Question: I have strange JRUN issue. I have installed ColdFusion 9.0 on Amazon EC2 instance and seems everything working good except JRUN eating up arround 50% of memory for particular timespan.
For countinous two hours it take 50% of CPU usage and then next 45 min to an hour it work normally and again it take 50% for next two hours. I am not running any schedule file.
Also I will appreciate if anyone guide me how we can know which request causing JRUN to eat memory.

Thanks for suggestion MIKE, but it seems that I already enable matrix but cann't find any changes when JRUN was running normal and taking arround 50% memory. As limitation of number of character I am posting log as separate answer. Also I have tried to stop IIS to make sure no external request come to ColdFusion and FusionReactor shows no requests to JRUN but still using high memoery.
# Created by JRun on 09/22 08:00:35
09/22 08:00:35 metrics Web threads (busy/total): 1/31 Sessions: 0 Total Memory=684672 Free=228809
09/22 08:01:35 metrics Web threads (busy/total): 2/34 Sessions: 0 Total Memory=761792 Free=364733
09/22 08:02:35 metrics Web threads (busy/total): 1/34 Sessions: 0 Total Memory=773568 Free=338352
09/22 08:03:35 metrics Web threads (busy/total): 1/35 Sessions: 0 Total Memory=781696 Free=283261
09/22 08:04:35 metrics Web threads (busy/total): 3/36 Sessions: 0 Total Memory=790784 Free=325807
09/22 08:05:35 metrics Web threads (busy/total): 1/36 Sessions: 0 Total Memory=794432 Free=301484
09/22 08:06:35 metrics Web threads (busy/total): 1/35 Sessions: 0 Total Memory=768640 Free=221172
09/22 08:07:35 metrics Web threads (busy/total): 1/38 Sessions: 0 Total Memory=793984 Free=245422
09/22 08:08:35 metrics Web threads (busy/total): 1/37 Sessions: 0 Total Memory=790080 Free=376290
09/22 08:09:35 metrics Web threads (busy/total): 1/38 Sessions: 0 Total Memory=792832 Free=307553
09/22 08:10:35 metrics Web threads (busy/total): 1/36 Sessions: 0 Total Memory=792000 Free=337115
09/22 08:11:35 metrics Web threads (busy/total): 1/36 Sessions: 0 Total Memory=789184 Free=240118
09/22 08:12:35 metrics Web threads (busy/total): 1/37 Sessions: 0 Total Memory=789440 Free=342658
09/22 08:13:35 metrics Web threads (busy/total): 1/39 Sessions: 0 Total Memory=787520 Free=347211
## After this stage JRUN was running at 50% CPU Usage.
09/22 08:14:35 metrics Web threads (busy/total): 1/39 Sessions: 0 Total Memory=770112 Free=211797
09/22 08:15:35 metrics Web threads (busy/total): 1/37 Sessions: 0 Total Memory=726208 Free=249031
09/22 08:16:35 metrics Web threads (busy/total): 1/38 Sessions: 0 Total Memory=715392 Free=158240
09/22 08:17:35 metrics Web threads (busy/total): 1/39 Sessions: 0 Total Memory=705600 Free=239585
09/22 08:18:35 metrics Web threads (busy/total): 1/36 Sessions: 0 Total Memory=718848 Free=175842
09/22 08:19:35 metrics Web threads (busy/total): 1/36 Sessions: 0 Total Memory=687488 Free=204397
09/22 08:20:35 metrics Web threads (busy/total): 1/36 Sessions: 0 Total Memory=701440 Free=185422
09/22 08:21:35 metrics Web threads (busy/total): 1/35 Sessions: 0 Total Memory=671744 Free=154754
09/22 08:22:35 metrics Web threads (busy/total): 2/35 Sessions: 0 Total Memory=664320 Free=163835
09/22 08:23:35 metrics Web threads (busy/total): 1/33 Sessions: 0 Total Memory=674752 Free=195576
09/22 08:24:35 metrics Web threads (busy/total): 1/35 Sessions: 0 Total Memory=661760 Free=203445
09/22 08:25:35 metrics Web threads (busy/total): 1/35 Sessions: 0 Total Memory=656576 Free=174511
09/22 08:26:35 metrics Web threads (busy/total): 1/35 Sessions: 0 Total Memory=651968 Free=194924
09/22 08:27:35 metrics Web threads (busy/total): 1/35 Sessions: 0 Total Memory=632896 Free=152896
09/22 08:28:35 metrics Web threads (busy/total): 1/36 Sessions: 0 Total Memory=633984 Free=215603
09/22 08:29:35 metrics Web threads (busy/total): 1/34 Sessions: 0 Total Memory=630720 Free=198136
09/22 08:30:35 metrics Web threads (busy/total): 2/35 Sessions: 0 Total Memory=616512 Free=140867
09/22 08:31:35 metrics Web threads (busy/total): 1/36 Sessions: 0 Total Memory=613824 Free=140683
09/22 08:32:35 metrics Web threads (busy/total): 1/36 Sessions: 0 Total Memory=605184 Free=166131
09/22 08:33:35 metrics Web threads (busy/total): 1/37 Sessions: 0 Total Memory=608448 Free=132906
09/22 08:34:35 metrics Web threads (busy/total): 1/37 Sessions: 0 Total Memory=609344 Free=180291
09/22 08:35:35 metrics Web threads (busy/total): 1/36 Sessions: 0 Total Memory=603008 Free=161821
09/22 08:36:35 metrics Web threads (busy/total): 2/36 Sessions: 0 Total Memory=604672 Free=150526
09/22 08:37:35 metrics Web threads (busy/total): 1/37 Sessions: 0 Total Memory=606144 Free=162952
09/22 08:38:35 metrics Web threads (busy/total): 1/36 Sessions: 0 Total Memory=602048 Free=136201
09/22 08:39:35 metrics Web threads (busy/total): 1/36 Sessions: 0 Total Memory=606656 Free=116793
09/22 08:40:35 metrics Web threads (busy/total): 1/37 Sessions: 0 Total Memory=602880 Free=120984
09/22 08:41:35 metrics Web threads (busy/total): 1/36 Sessions: 0 Total Memory=607424 Free=112235
09/22 08:42:35 metrics Web threads (busy/total): 1/35 Sessions: 0 Total Memory=607424 Free=135657
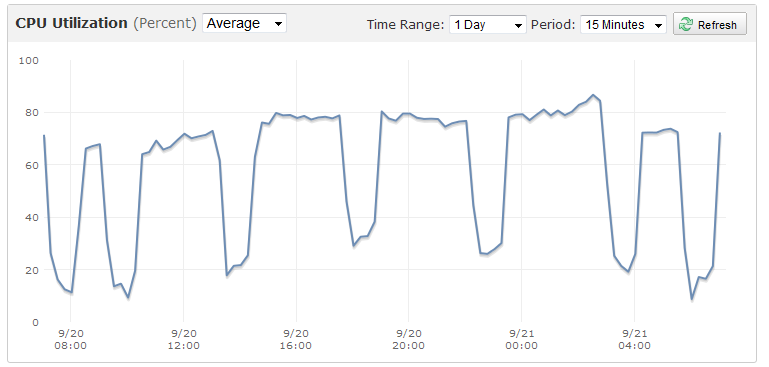
Answer: After spending much time on it I figure it out that client variables stored in registry was causing whole issue and ColdFusion thread for purging client variable which was running every hour taking too much CPU usage. Here is full story.
<URL>